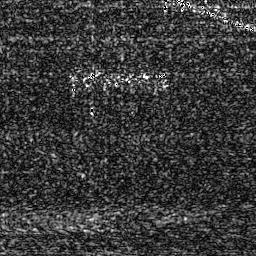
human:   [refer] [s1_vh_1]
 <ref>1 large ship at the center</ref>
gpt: <box>[[27, 24, 66, 37, 0]]</box>